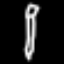
Label: pencil